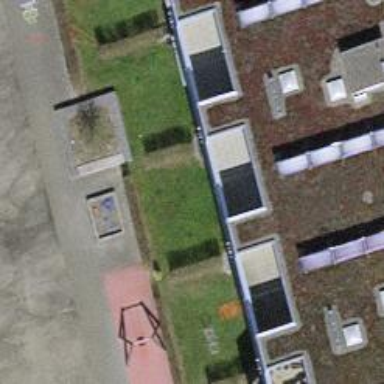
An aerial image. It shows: Flat-roofed building.